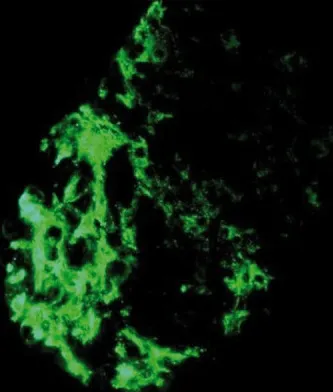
Mesangial and capillary wall IgA deposits (immunofluorescence staining for IgA, original magnification x 400).
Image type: pathology (immunostaining)